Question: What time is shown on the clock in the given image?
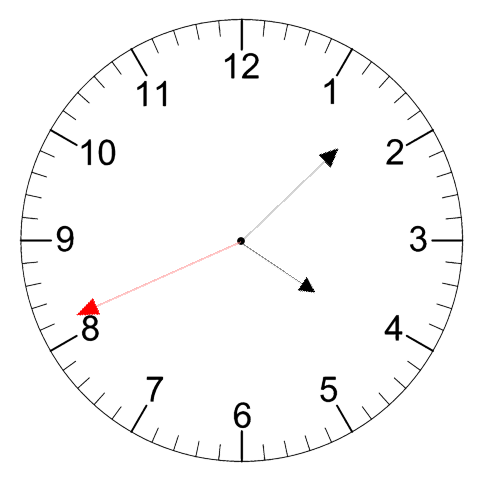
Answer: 04:07:41